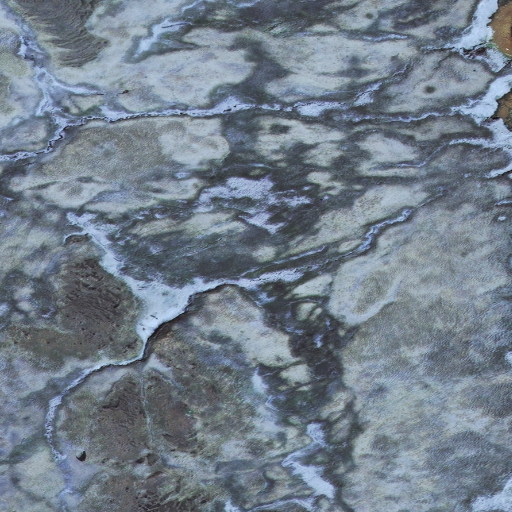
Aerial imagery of mountain in Alaska named Militia Hill containing only unknown